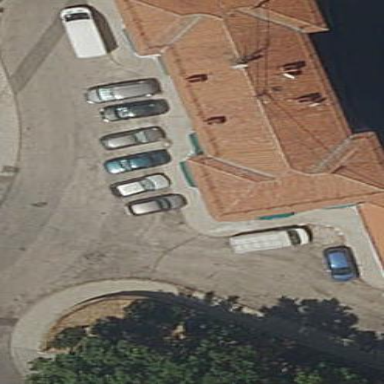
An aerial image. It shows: Hipped-roof building with apartments.